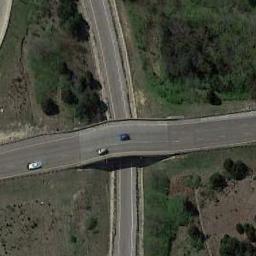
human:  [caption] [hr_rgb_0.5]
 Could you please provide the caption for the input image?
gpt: An overpass is above the road .

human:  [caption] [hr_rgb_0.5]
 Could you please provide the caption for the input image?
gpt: The cross-line overpass is over the road on the green space .

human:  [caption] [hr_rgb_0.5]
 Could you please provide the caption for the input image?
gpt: There are many trees beside the overpass .

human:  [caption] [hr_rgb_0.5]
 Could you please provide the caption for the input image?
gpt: The overpass is next to the grass and some trees .

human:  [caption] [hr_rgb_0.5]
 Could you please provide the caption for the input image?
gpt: There are some green trees and lawns beside the overpass .